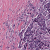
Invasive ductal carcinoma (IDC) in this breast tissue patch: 1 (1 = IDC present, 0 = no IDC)